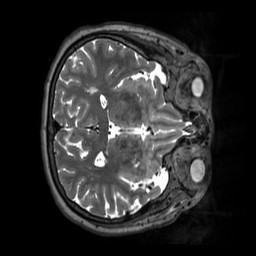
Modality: T2w
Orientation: axial
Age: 59
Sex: female
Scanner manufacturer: siemens
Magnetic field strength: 3 T
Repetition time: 3.2 s
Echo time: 0.412 s